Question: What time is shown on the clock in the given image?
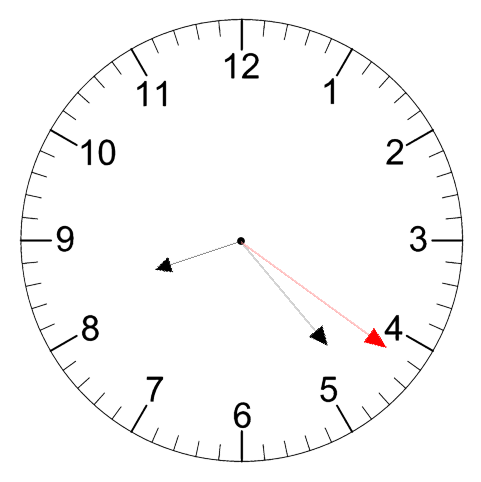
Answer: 08:23:21